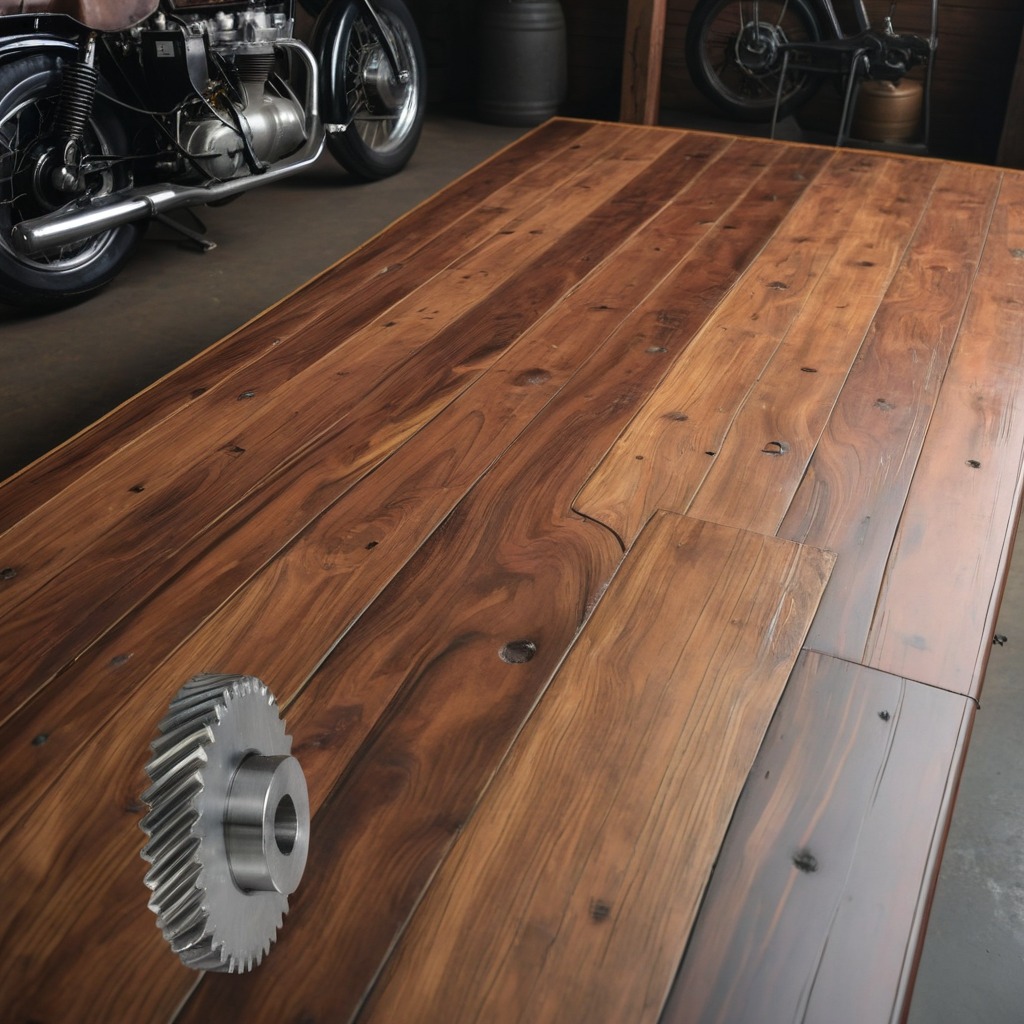
A steel gear with teeth is lying on an oil-spilled wooden table in a vintage motorcycle garage.